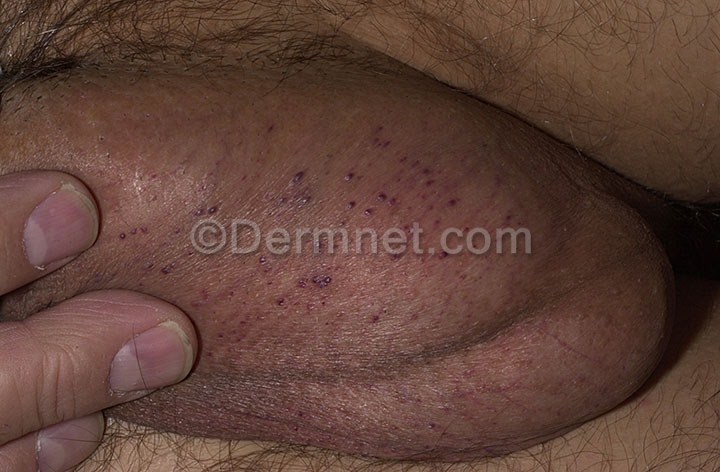
Disease: Vascular Tumors